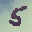
Label: 5